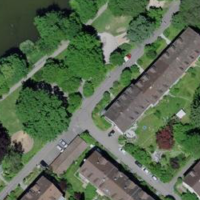
EUNIS habitat code: 53
Species observed at this site:
Epilobium hirsutum
Alcedo atthis